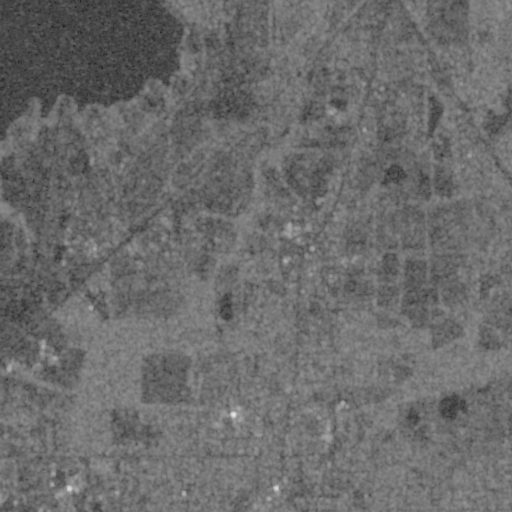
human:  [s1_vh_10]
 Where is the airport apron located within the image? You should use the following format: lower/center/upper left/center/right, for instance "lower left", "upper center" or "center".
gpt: The airport apron is located in the center left of the image.
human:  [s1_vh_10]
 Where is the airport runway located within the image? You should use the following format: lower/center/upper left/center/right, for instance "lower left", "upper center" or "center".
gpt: The airport runway is located in the upper left of the image.
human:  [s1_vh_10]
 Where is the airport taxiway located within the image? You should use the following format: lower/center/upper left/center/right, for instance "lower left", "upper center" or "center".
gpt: The airport taxiway is located in the upper left of the image.
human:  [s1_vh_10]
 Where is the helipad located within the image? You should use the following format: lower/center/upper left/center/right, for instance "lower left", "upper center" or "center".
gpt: The helipad is located in the center of the image.
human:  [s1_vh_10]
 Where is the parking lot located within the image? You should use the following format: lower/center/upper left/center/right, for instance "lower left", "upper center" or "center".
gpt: The parking lot is located in the lower left of the image.
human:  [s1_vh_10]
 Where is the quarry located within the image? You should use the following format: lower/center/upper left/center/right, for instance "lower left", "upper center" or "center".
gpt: There is no quarry in the image.

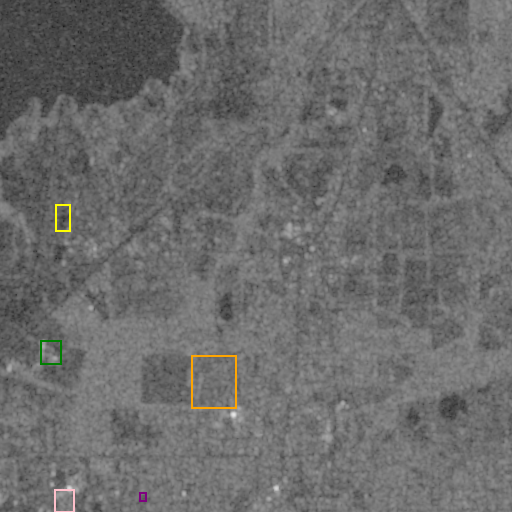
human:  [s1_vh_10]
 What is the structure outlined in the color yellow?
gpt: The structure outlined in yellow is an airport apron.
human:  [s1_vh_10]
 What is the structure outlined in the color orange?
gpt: The structure outlined in orange is a park.
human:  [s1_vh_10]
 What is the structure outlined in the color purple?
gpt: The structure outlined in purple is a parking lot.
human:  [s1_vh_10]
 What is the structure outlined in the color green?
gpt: The structure outlined in green is a building.
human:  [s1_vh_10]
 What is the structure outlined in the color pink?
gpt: The structure outlined in pink is a building.
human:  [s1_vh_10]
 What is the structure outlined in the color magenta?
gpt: There is no magenta outline.